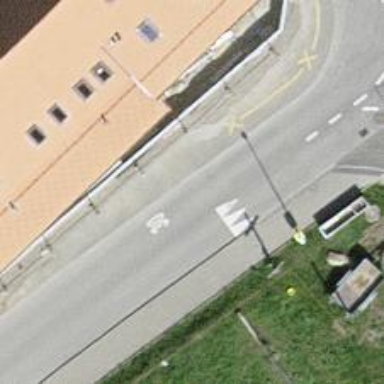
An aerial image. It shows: Uncontrolled zebra crossing on the road.